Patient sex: F
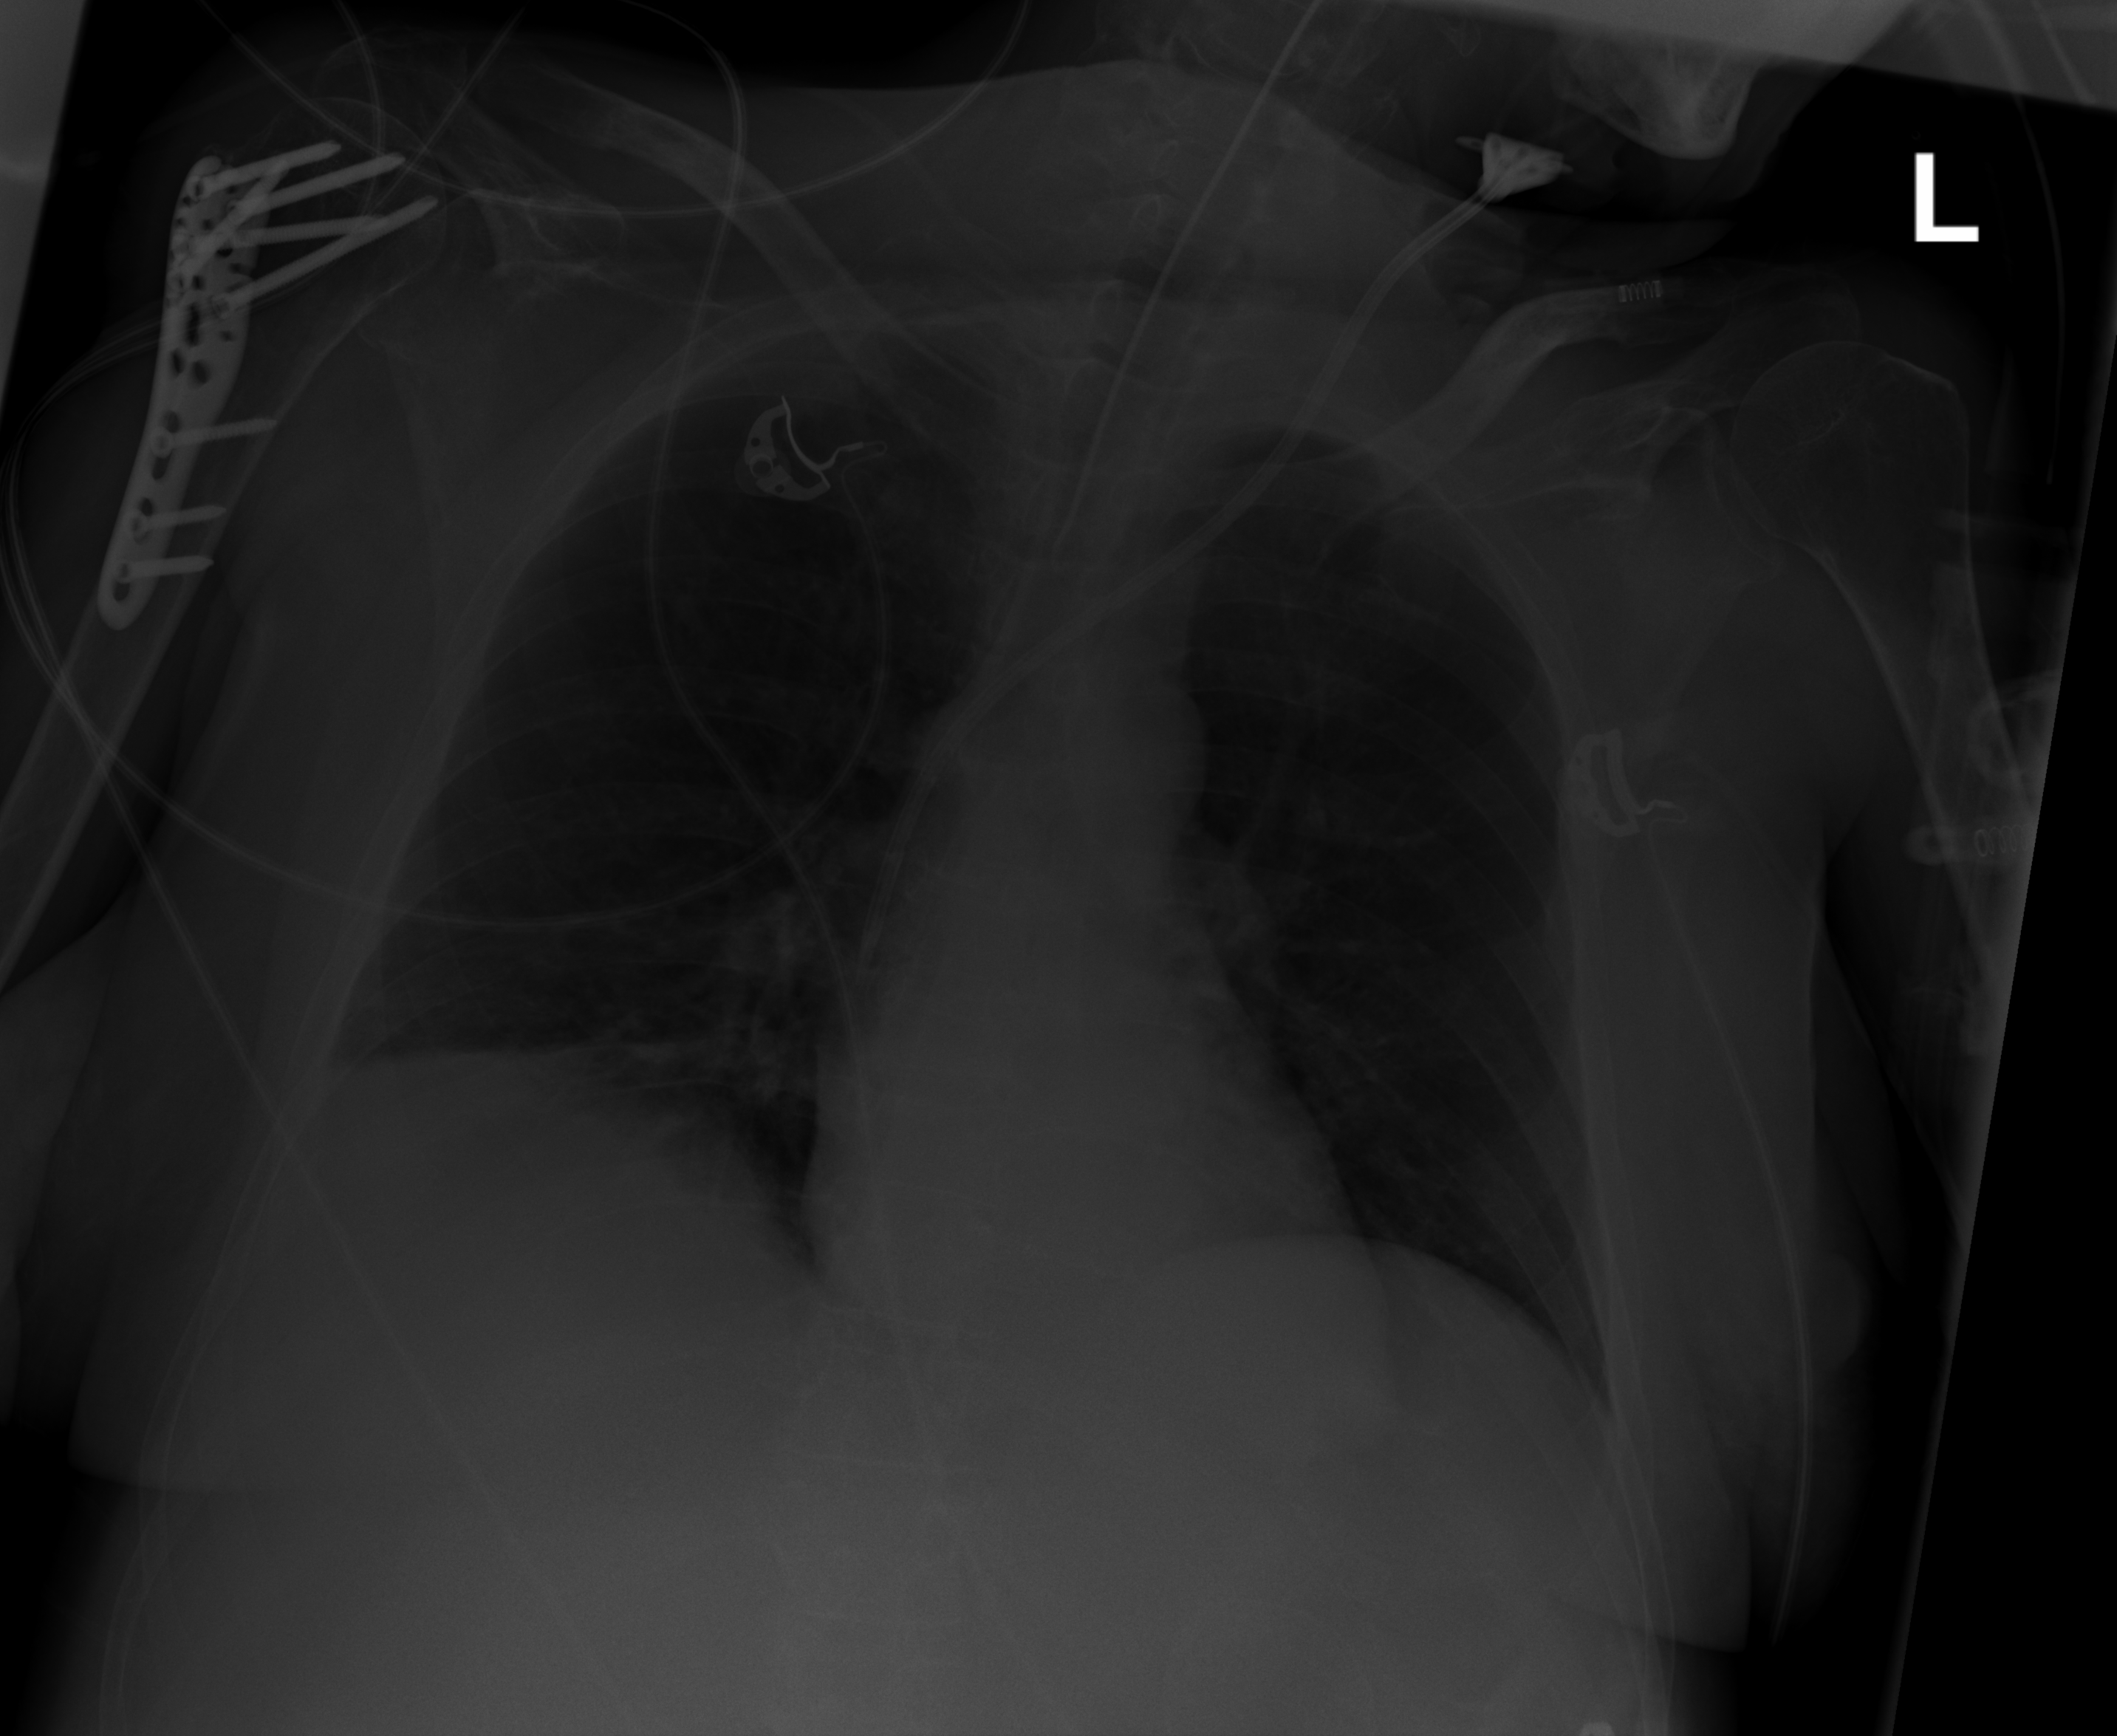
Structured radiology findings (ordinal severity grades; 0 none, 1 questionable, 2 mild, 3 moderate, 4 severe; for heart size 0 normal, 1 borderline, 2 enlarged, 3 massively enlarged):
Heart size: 0
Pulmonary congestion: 0
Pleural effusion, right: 1
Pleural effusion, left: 0
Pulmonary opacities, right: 0
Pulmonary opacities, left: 0
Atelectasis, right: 2
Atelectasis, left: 0